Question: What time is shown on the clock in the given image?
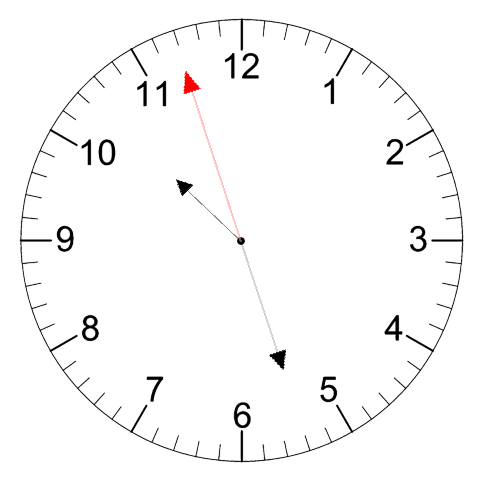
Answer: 10:26:57